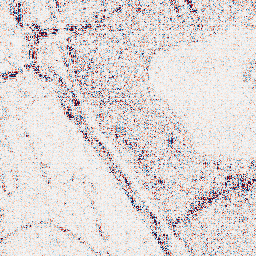
Category: wavelet
Decomposition family: wavelet_dwt
Decomposition parameters: wavelet: db8
level: 1
Upsampling method: area
Upsampling parameters: scale: 4
Upsampling scale: 4